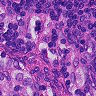
Metastatic tissue present: no